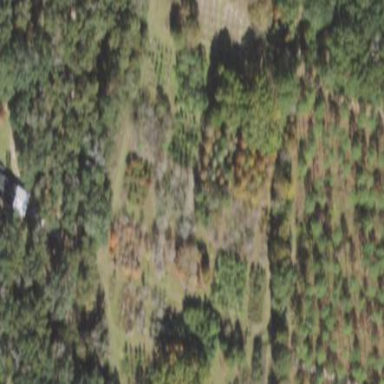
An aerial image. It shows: Plant nursery with trees.